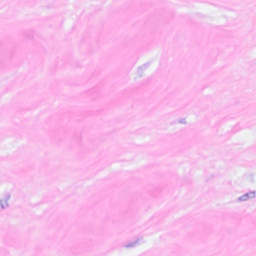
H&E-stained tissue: Breast